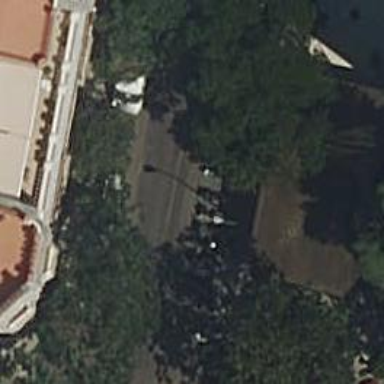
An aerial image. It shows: Motorcycle parking facility.